Question: I am making a game in JavaScript. I want to save scores(with names of the players) in Firebase Databse. Here is the structure of my database, but it can be modified if it is needed:
.
How can I get and save to an array i.e. 3 of the best scores and belonging to them names?
Here is part of my code where I am saving the scores and trying to get them:
'''
function writeUserData(name, score) {
firebase.database().ref("scores/").push({
name: name,
score: score,
});
}
var bestScores = {};
var scoresRef = database.ref("scores");
scoresRef.orderByValue().limitToLast(3).on("value", function(snapshot) {
snapshot.forEach(function(data) {
bestScores[data.key] = data.val();
});
});
'''
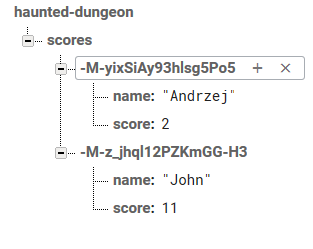
Answer: You're ordering the nodes under 'scores' based on the value of a child property, so in that case you need to use 'orderByChild' and not 'orderByValue'.
'''
var scoresRef = database.ref("scores");
scoresRef.orderByChild("score").limitToLast(3).on("value", function(snapshot) {
snapshot.forEach(function(data) {
console.log(data.key); // "-M-...."
console.log(data.val().name); // "Anrzej"
console.log(data.val().score); // 11
});
});
'''